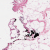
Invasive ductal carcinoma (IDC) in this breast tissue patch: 0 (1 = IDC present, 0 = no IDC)